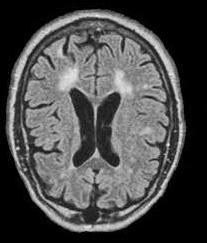
Label: notumor